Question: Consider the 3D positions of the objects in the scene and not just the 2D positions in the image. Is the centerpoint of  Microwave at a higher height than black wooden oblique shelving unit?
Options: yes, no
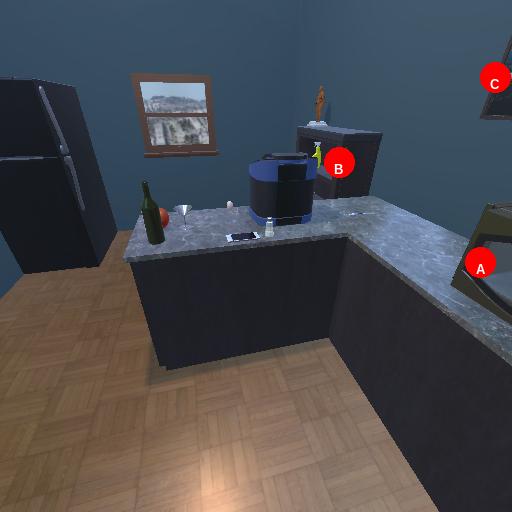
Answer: yes